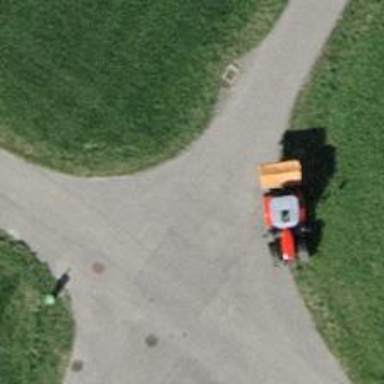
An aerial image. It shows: Asphalt road track with grade1 track quality suitable for agricultural vehicles.